Here is the time-frequency representation (spectrogram) of a rolling-element bearing's vibration measurement. What is the most likely bearing condition (normal, inner_race, outer_race, ball)?
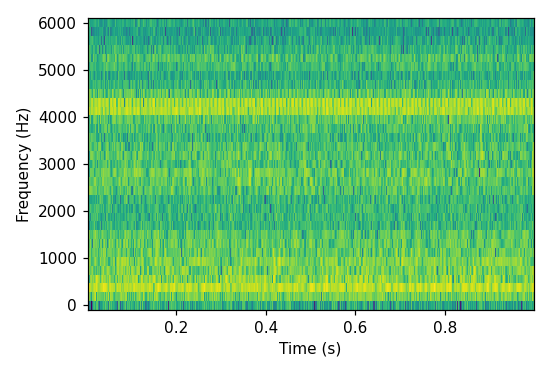
Answer: normal